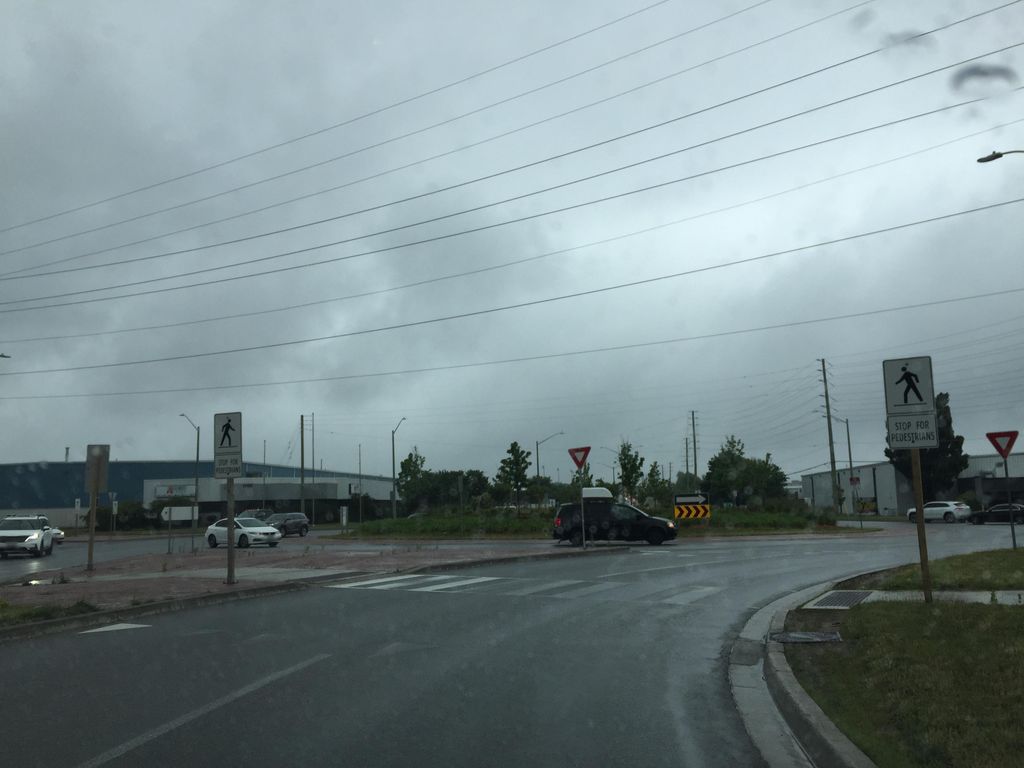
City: kitchener-waterloo